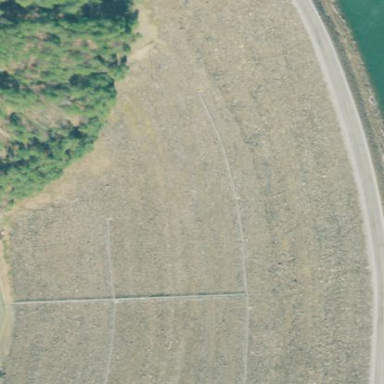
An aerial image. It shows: Dam along waterway.